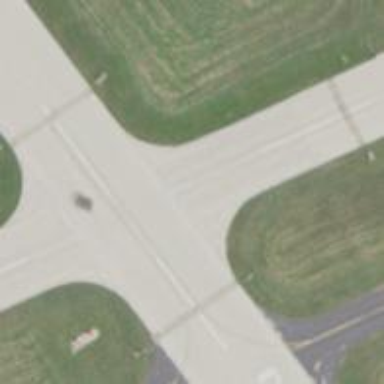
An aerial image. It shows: Asphalt runway at the airport.